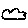
Label: cloud